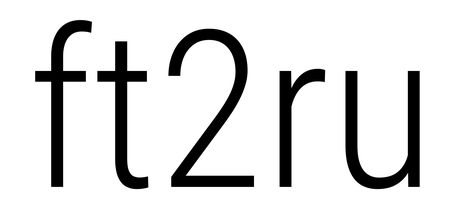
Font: Roboto_Condensed_Light